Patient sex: M
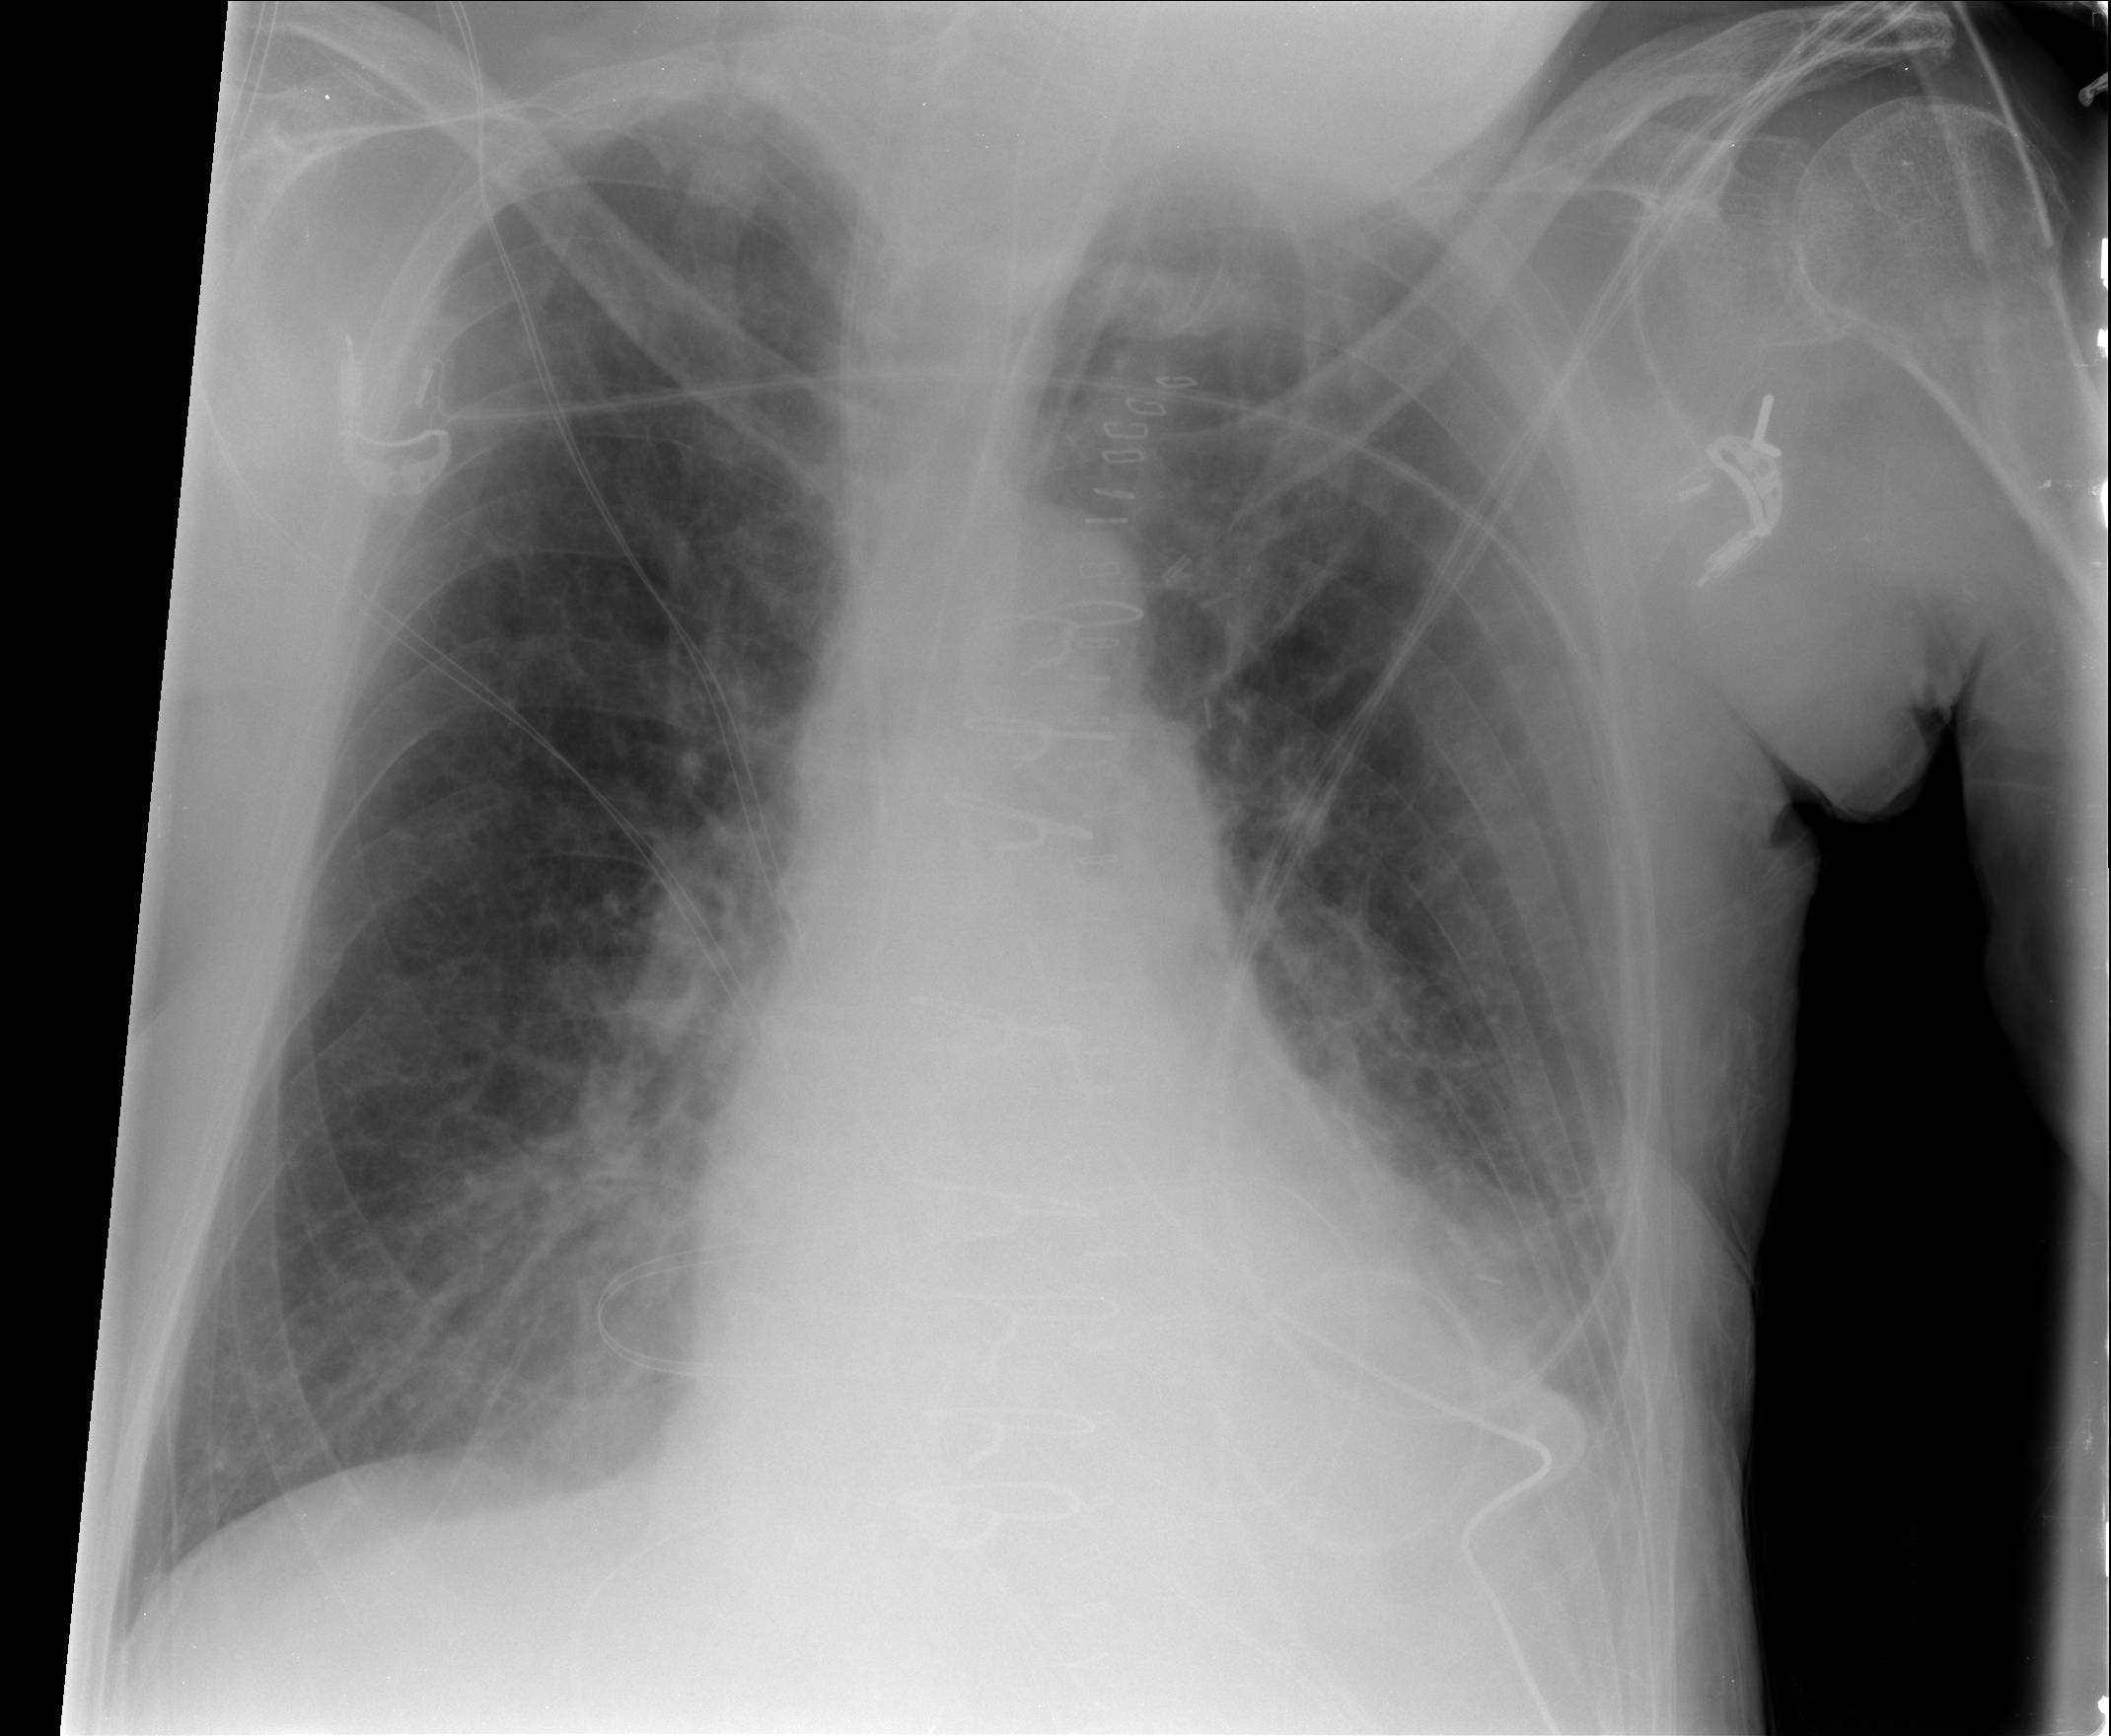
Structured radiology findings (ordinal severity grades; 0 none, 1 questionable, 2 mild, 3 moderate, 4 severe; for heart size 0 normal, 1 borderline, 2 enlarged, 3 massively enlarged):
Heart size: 1
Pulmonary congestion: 2
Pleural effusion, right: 0
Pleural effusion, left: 1
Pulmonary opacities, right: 2
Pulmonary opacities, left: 0
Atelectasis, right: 2
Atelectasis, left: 2